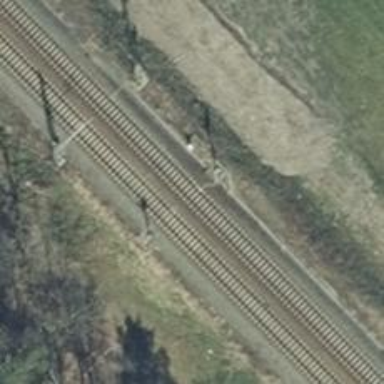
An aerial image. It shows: Light railway signal with light crossing form.